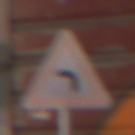
Verkehrszeichen: KurveLinks
Umgebung: Outdoor, Urban
Tageszeit: MorningAfternoon
Wetter: Clear
Licht: Natural
Jahreszeit: NotSpecified
Kontrast: MediumContrast